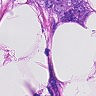
Metastatic tissue present: yes